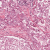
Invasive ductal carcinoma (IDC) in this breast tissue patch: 0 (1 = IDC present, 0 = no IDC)